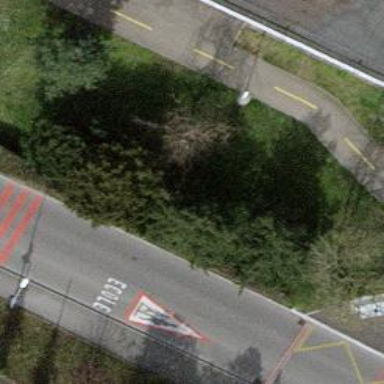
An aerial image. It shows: Evergreen needle-leaved tree.